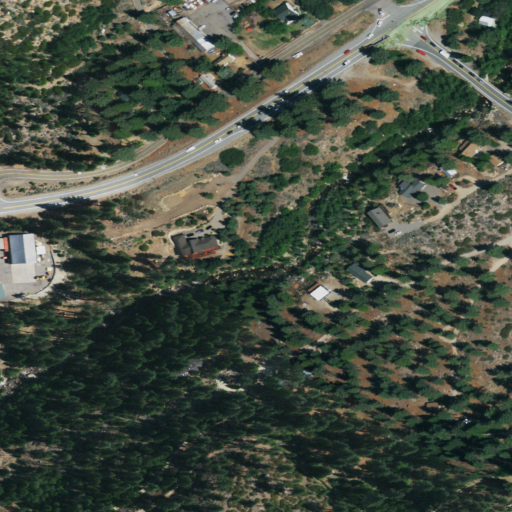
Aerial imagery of valley in California named Cary Canyon containing evergreen forest, shrub, low intensity development, open development, medium intensity development, and high intensity development